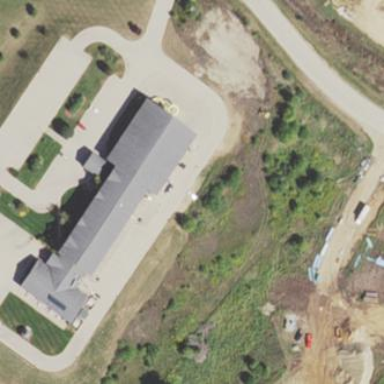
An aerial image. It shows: Motel building.